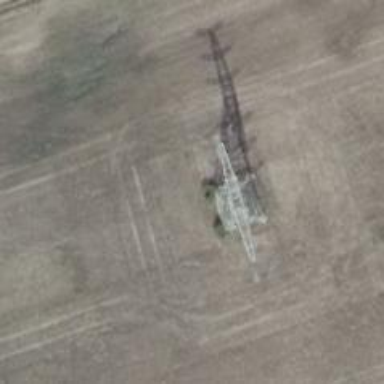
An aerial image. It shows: Power tower.